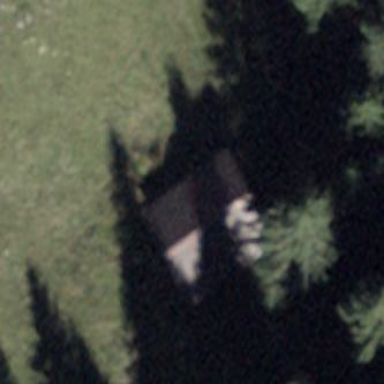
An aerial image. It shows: Rural barn.